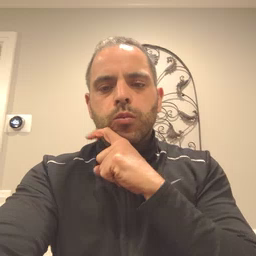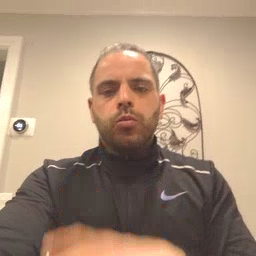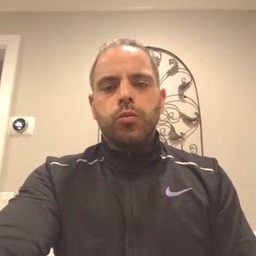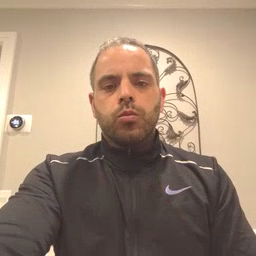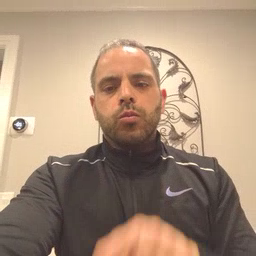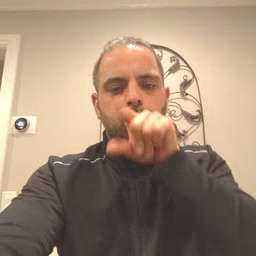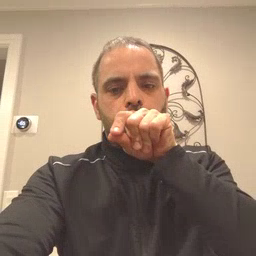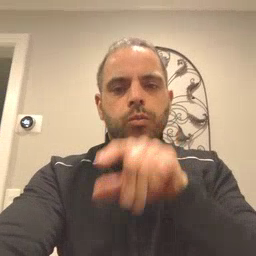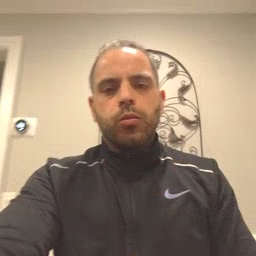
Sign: goose